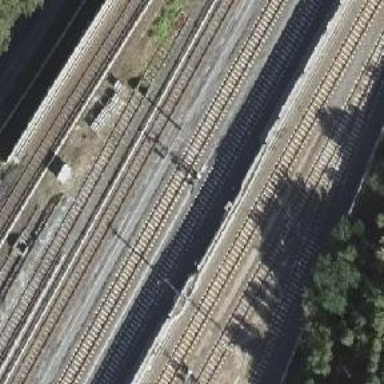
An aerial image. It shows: Railway signal.